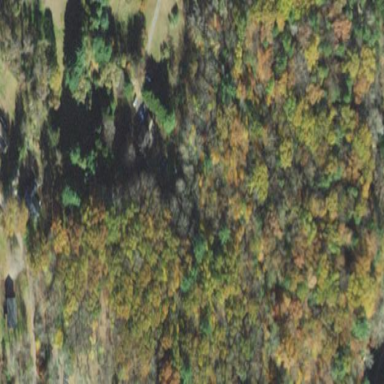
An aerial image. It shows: Existing preserved open space in the woodland.